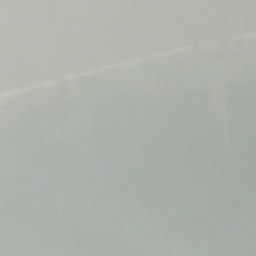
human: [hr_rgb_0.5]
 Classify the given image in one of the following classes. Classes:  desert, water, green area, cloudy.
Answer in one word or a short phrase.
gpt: cloudy